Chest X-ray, PA view. Patient: 24 years old, sex M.
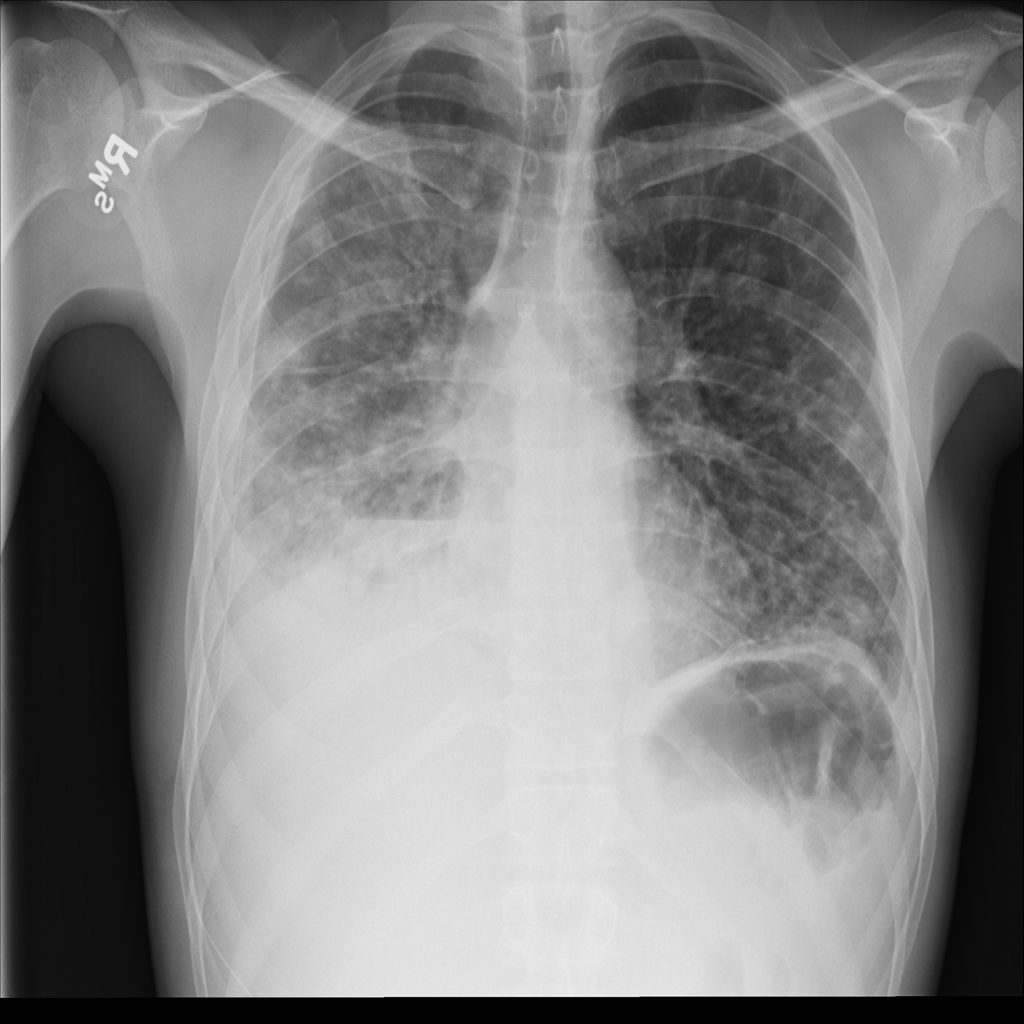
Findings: No Finding